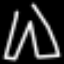
Label: pants